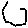
Label: hexagon